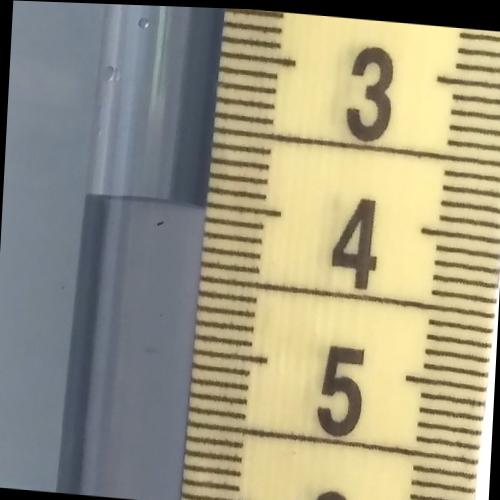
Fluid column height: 4.0 cm